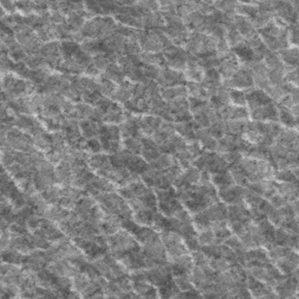
Label: frost